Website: home-depot
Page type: payment
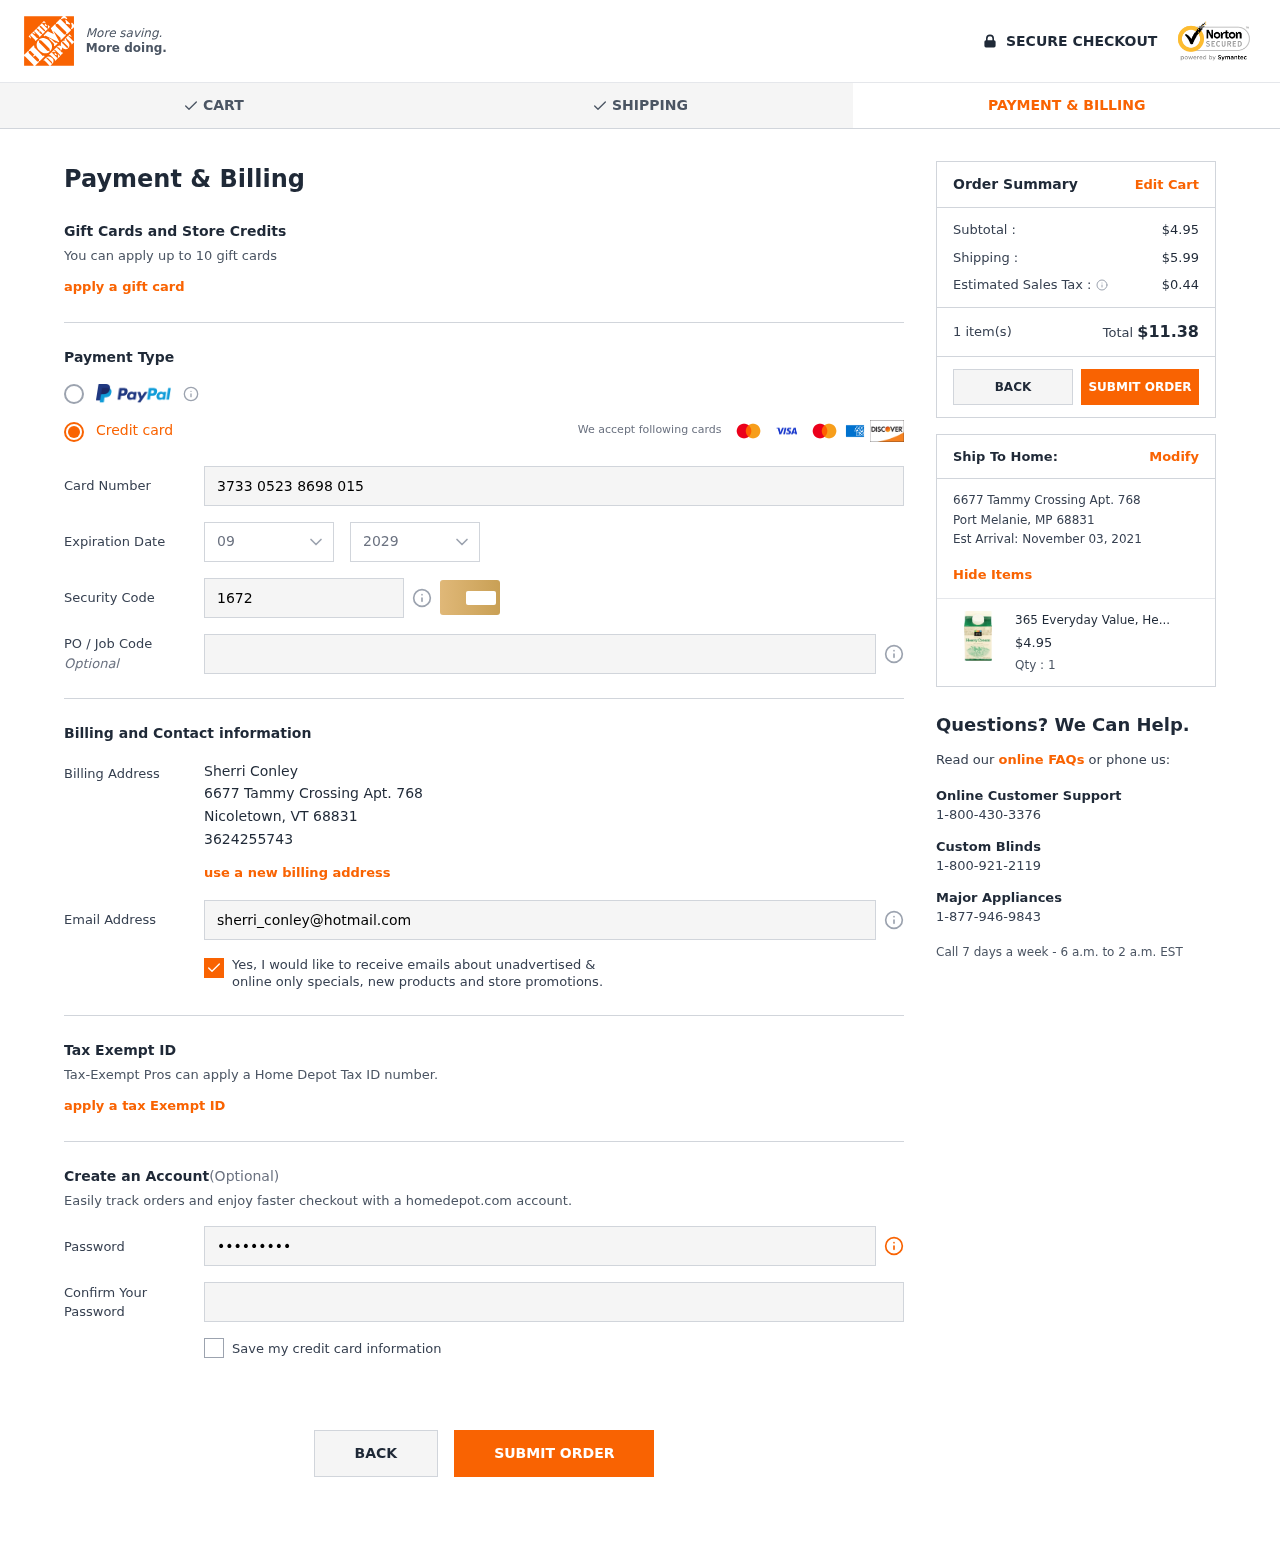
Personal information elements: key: PII_CARD_CVV
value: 1672
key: PII_CARD_EXPIRY_MONTH
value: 09
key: PII_CARD_EXPIRY_YEAR
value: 29
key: PII_CARD_NUMBER
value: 3733 0523 8698 015
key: PII_CITY
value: Nicoletown
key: PII_CITY2
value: Port Melanie
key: PII_EMAIL
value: sherri_conley@hotmail.com
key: PII_FULLNAME
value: Sherri Conley
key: PII_PHONE
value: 3624255743
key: PII_POSTCODE
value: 68831
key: PII_POSTCODE2
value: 68831
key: PII_STATE_ABBR
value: VT
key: PII_STATE_ABBR2
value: MP
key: PII_STREET
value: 6677 Tammy Crossing Apt. 768
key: PII_STREET2
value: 6677 Tammy Crossing Apt. 768
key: PII_POSTCODE_FULL
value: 68831
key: PII_POSTCODE_NUMERIC
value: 68831
Product elements: key: PRODUCT1_NAME
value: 365 Everyday Value, Heavy Whipping Cream, 16 Fl Oz
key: PRODUCT1_PRICE
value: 4.95
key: PRODUCT1_QUANTITY
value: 1
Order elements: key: ORDER_SUBTOTAL
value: $4.95
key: ORDER_SHIPPING_COST
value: $5.99
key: ORDER_TAX
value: $0.44
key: ORDER_NUM_ITEMS
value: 1 item(s)
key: ORDER_TOTAL
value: $11.38
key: ORDER_DELIVERY_DATE
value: November 03, 2021